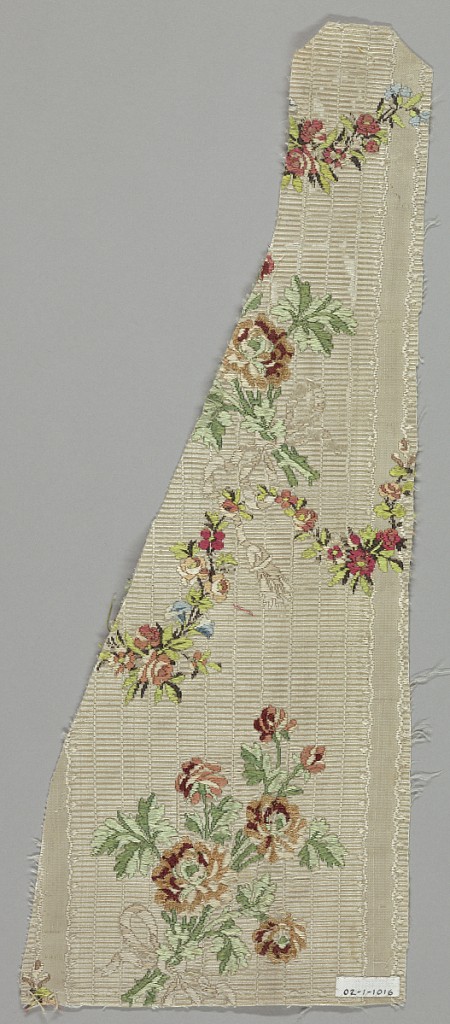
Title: Fragment
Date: late 18th century
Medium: silk Tewchnique: woven
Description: Polychrome floral on white ground.